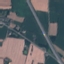
Land use / land cover class: Highway